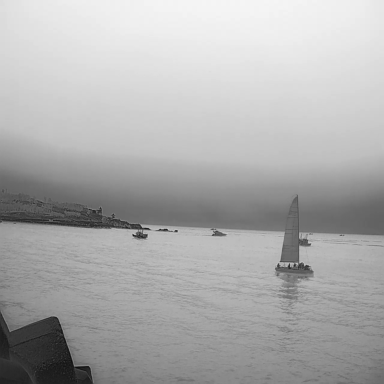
There are five bulk_carriers in the infrared image.